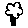
Label: tree